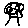
Label: tree